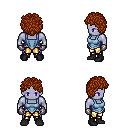
a pixel art fantasy rpg character, male body template, dark elf, purple skin, blue vest, gold greaves, brunette curly afro hairstyle, metal gloves, black shoes, four views (front, back, left, right), 2x2 character sprite sheet, small pixel art, hard edges, no anti-aliasing